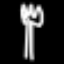
Label: fork